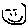
Label: smiley face